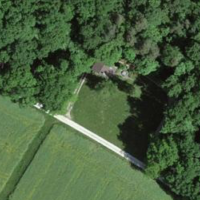
EUNIS habitat code: 44
Species observed at this site:
Prunus spinosa